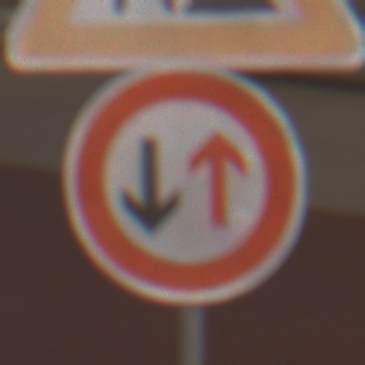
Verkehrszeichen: VorrangDesGegenverkehrs
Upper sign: Arbeitsstelle
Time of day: Night
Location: Outdoor (Urban)
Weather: PartlyCloudy
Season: NotSpecified
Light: Artificial